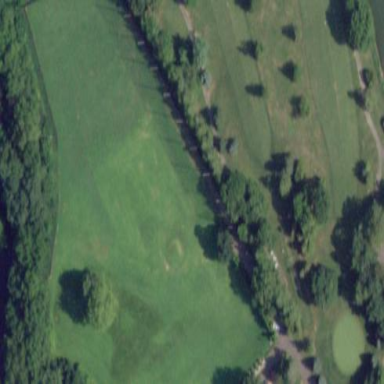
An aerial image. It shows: Grassy area designated as driving range for golf.